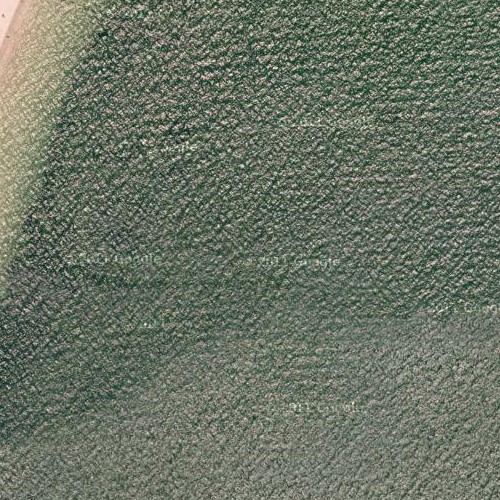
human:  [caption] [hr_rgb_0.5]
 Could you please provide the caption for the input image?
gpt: This is a part of ocean with deep green sparkling water .

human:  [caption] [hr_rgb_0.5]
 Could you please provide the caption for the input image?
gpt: A part of ocean with deep green sparkling water .

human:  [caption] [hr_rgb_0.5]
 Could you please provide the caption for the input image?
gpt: A part of ocean with deep green sparkling water .

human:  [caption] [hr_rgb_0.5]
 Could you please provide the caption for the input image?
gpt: This is a part of ocean with deep green sparkling water .

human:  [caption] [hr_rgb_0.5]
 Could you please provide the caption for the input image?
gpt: A part of ocean with deep green sparkling water .